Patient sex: M
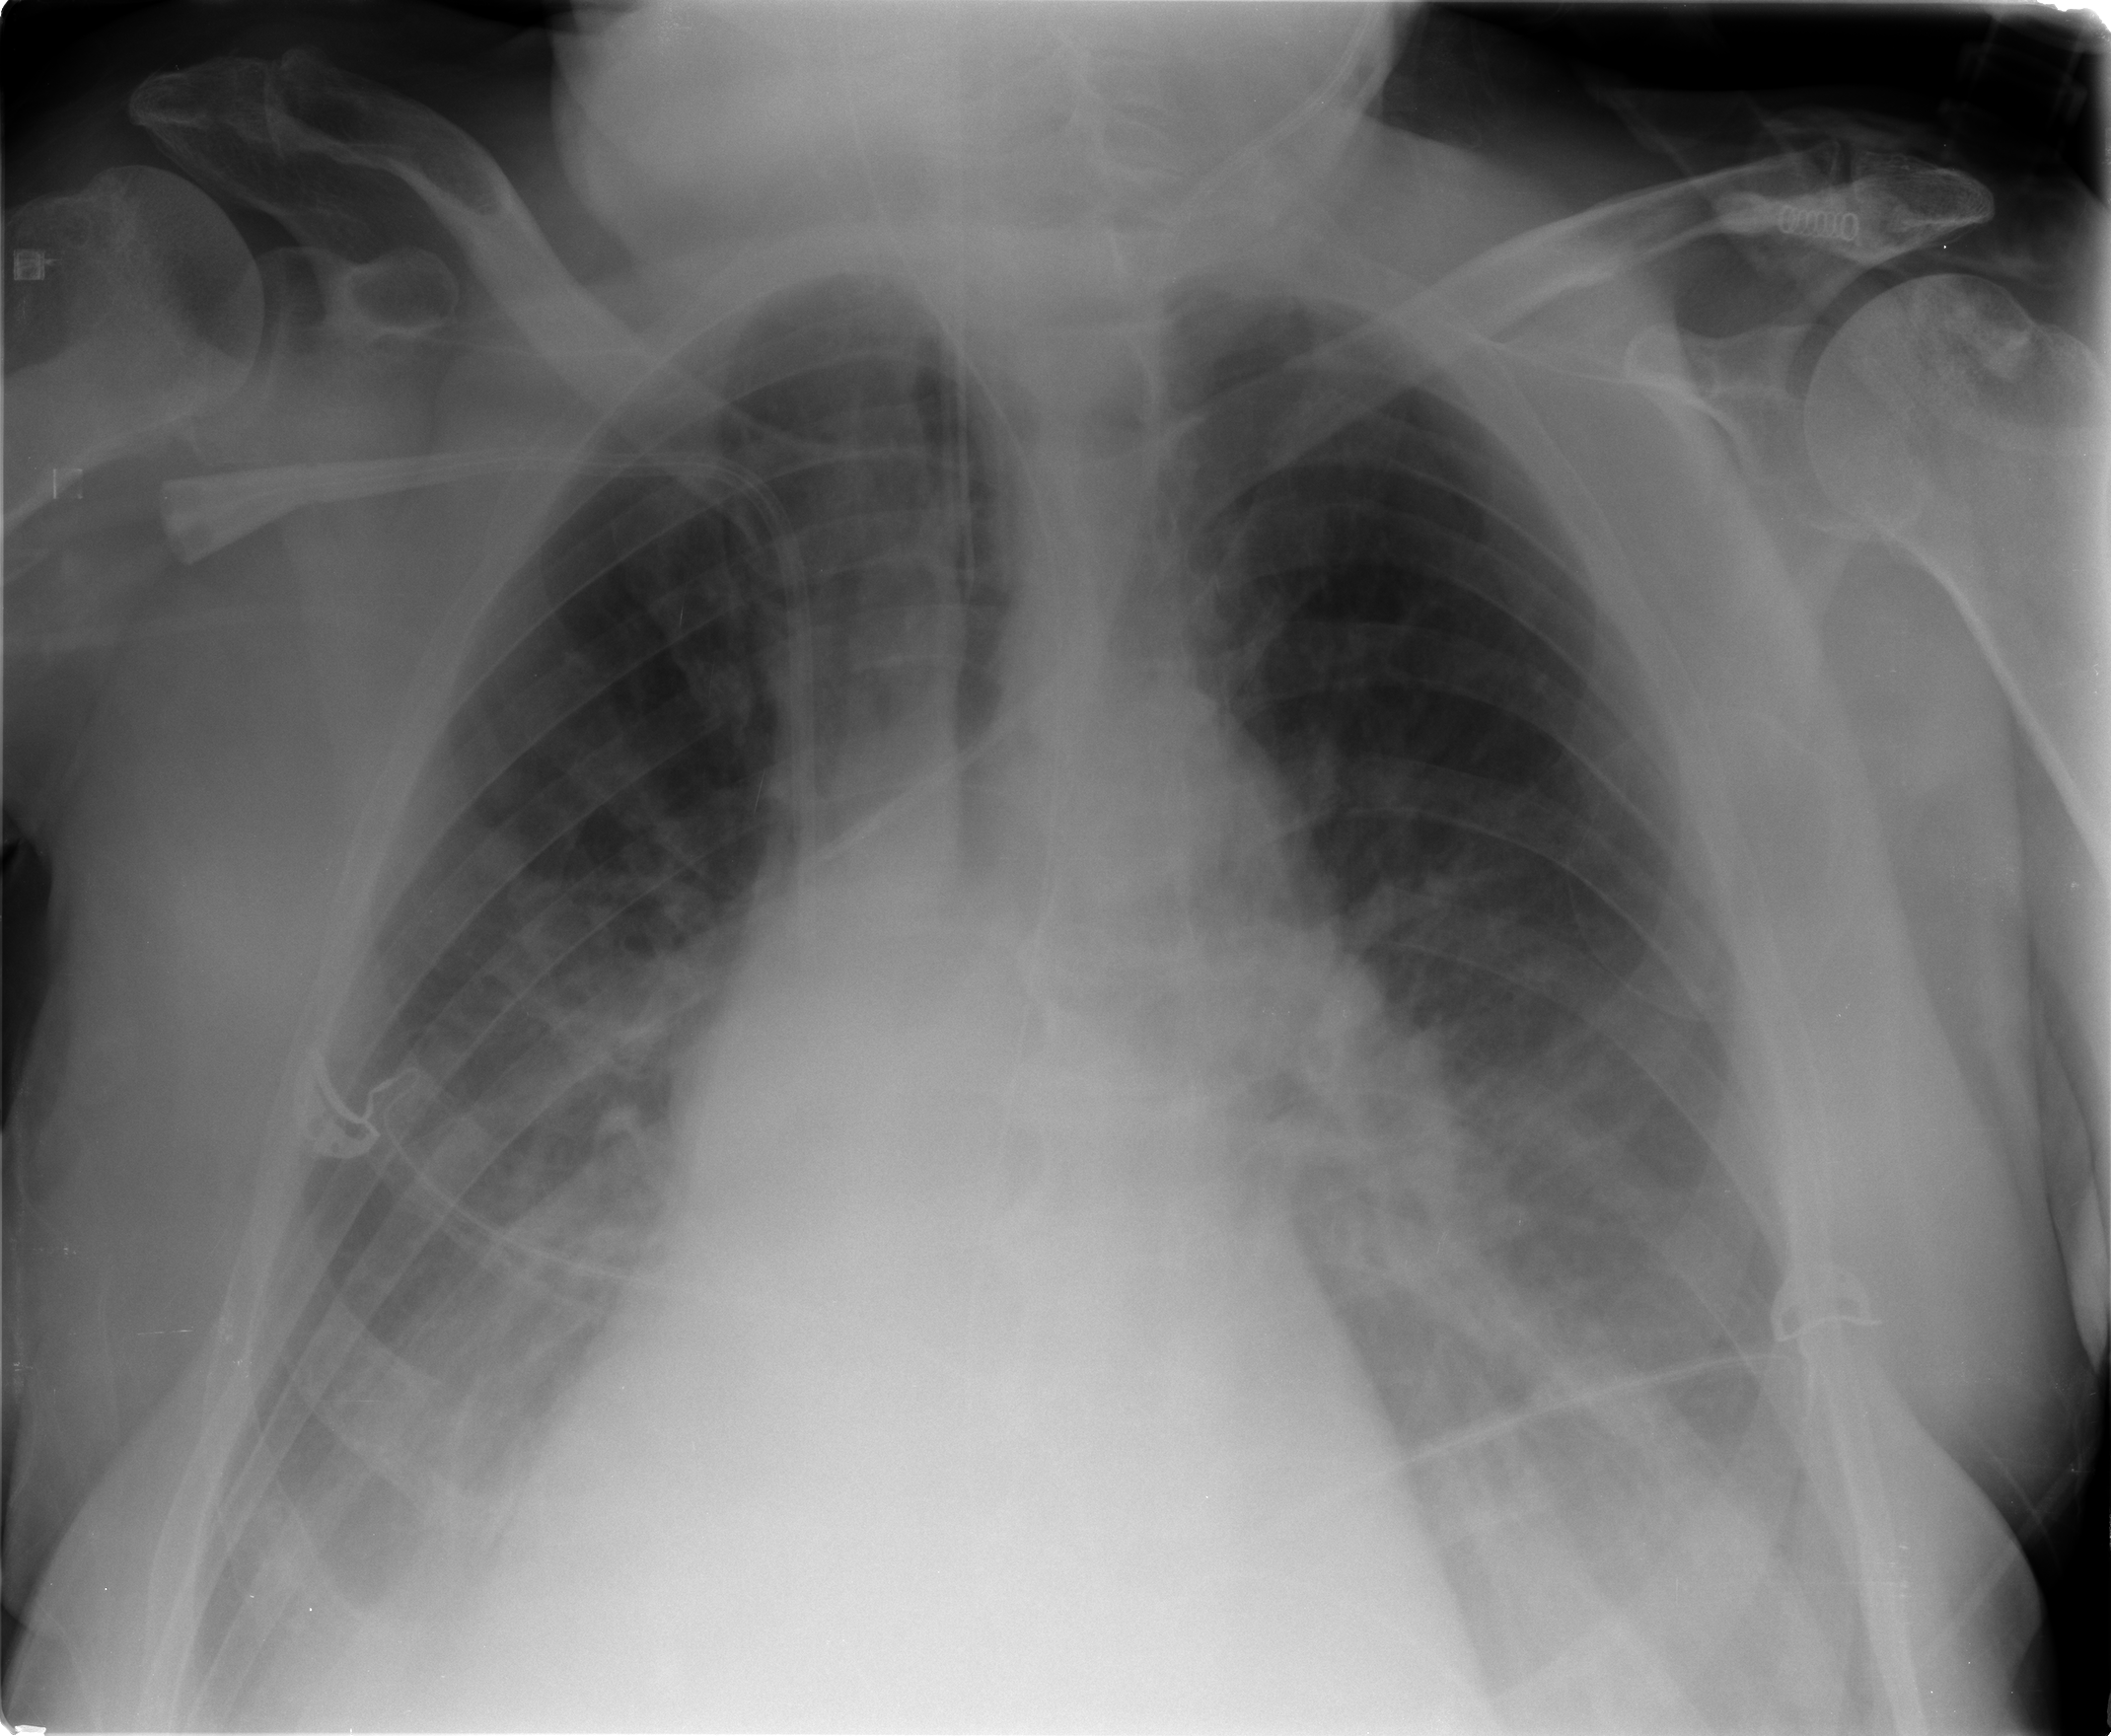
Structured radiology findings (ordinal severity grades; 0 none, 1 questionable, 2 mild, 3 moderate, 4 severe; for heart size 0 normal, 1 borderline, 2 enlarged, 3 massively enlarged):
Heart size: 2
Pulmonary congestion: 2
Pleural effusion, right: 2
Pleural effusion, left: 2
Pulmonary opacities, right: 0
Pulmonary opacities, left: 2
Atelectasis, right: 3
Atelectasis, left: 3